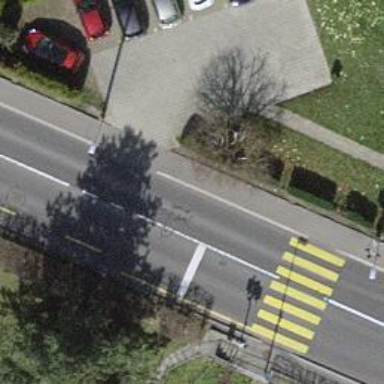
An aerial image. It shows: Road with traffic signals.